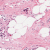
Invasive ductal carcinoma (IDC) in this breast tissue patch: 1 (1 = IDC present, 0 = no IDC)